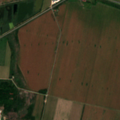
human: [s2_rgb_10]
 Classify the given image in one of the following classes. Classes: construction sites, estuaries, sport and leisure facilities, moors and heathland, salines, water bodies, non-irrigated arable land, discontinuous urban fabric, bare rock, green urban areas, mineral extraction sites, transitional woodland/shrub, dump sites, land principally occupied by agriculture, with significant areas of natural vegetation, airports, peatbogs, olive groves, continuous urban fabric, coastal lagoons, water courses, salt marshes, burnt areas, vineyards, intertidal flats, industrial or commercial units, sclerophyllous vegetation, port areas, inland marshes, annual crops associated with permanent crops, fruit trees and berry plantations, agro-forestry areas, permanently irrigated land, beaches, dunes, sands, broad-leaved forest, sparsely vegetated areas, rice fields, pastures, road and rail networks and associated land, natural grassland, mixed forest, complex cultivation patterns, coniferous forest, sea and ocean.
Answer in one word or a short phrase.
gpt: non-irrigated arable land, land principally occupied by agriculture, with significant areas of natural vegetation